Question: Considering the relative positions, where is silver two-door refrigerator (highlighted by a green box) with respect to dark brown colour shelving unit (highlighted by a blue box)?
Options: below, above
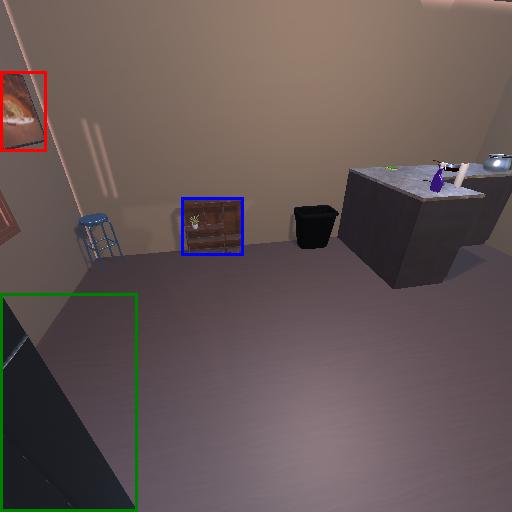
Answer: below